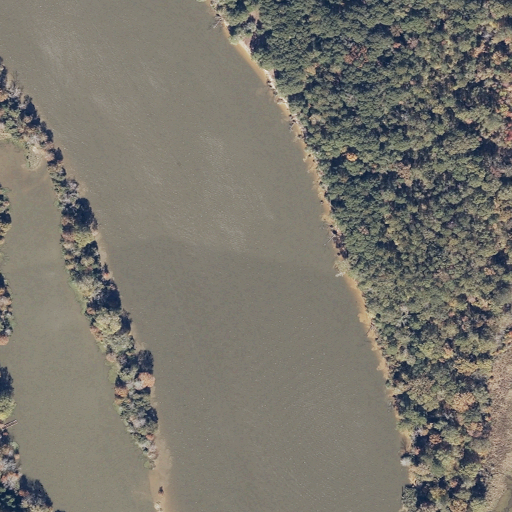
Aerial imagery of bar in Alabama named Craigs Shoals containing open water, woody wetlands, mixed forest, herbaceous wetlands, and deciduous forest